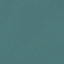
Land use / land cover class: SeaLake